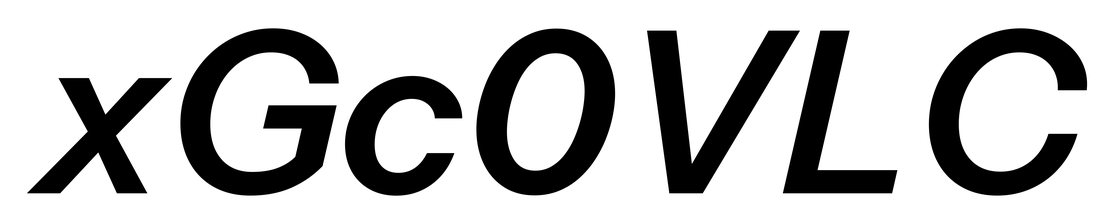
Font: InstrumentSans-Italic_SemiBold_Italic